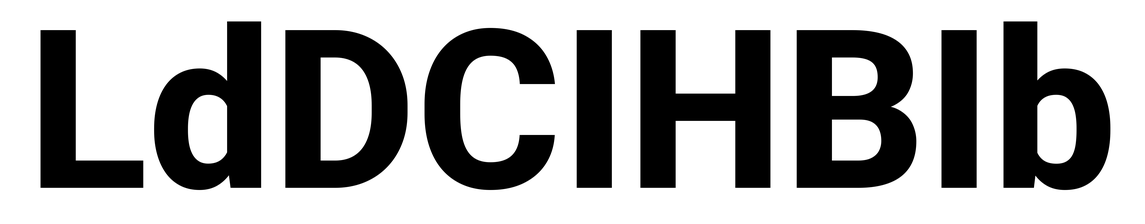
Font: Roboto_ExtraBold